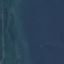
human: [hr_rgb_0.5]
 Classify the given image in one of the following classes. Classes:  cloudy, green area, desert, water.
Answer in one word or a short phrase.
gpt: water